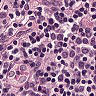
Metastatic tissue present: no